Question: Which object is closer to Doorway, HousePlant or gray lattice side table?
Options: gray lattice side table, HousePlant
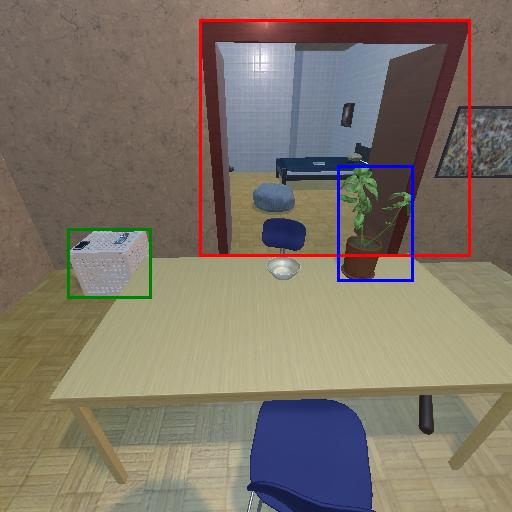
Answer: gray lattice side table